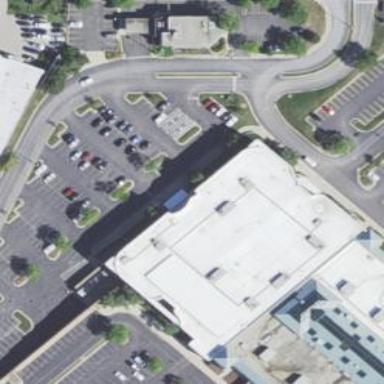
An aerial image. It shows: Parking area with surface.